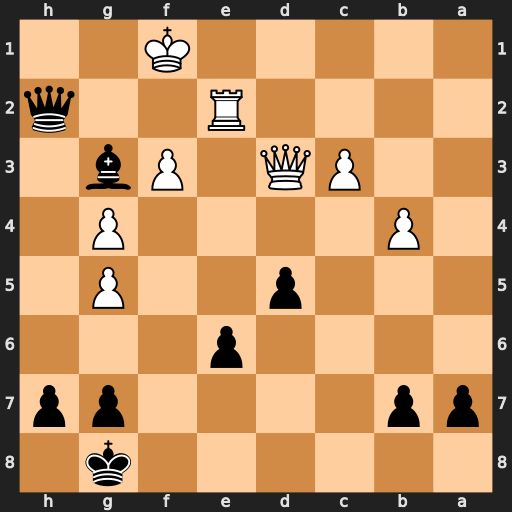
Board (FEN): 6k1/pp4pp/4p3/3p2P1/1P4P1/2PQ1Pb1/4R2q/5K2
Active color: b
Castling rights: -
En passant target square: -
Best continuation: Qh1#